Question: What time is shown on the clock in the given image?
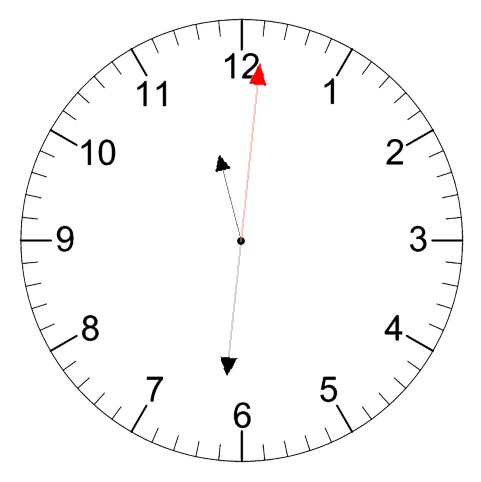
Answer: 11:31:01